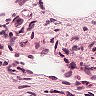
Metastatic tissue present: no